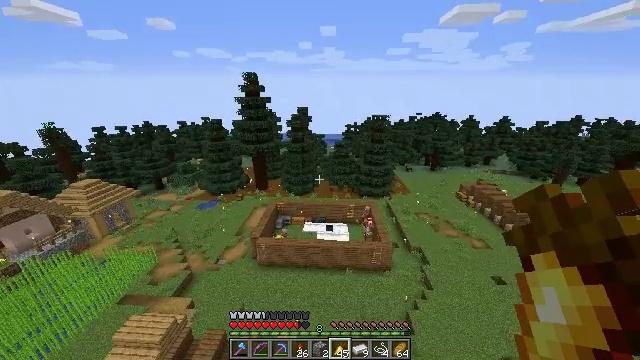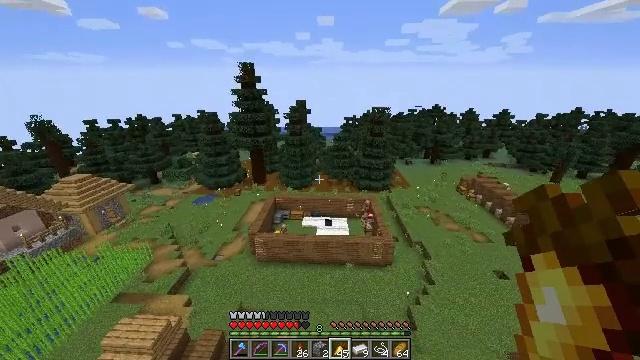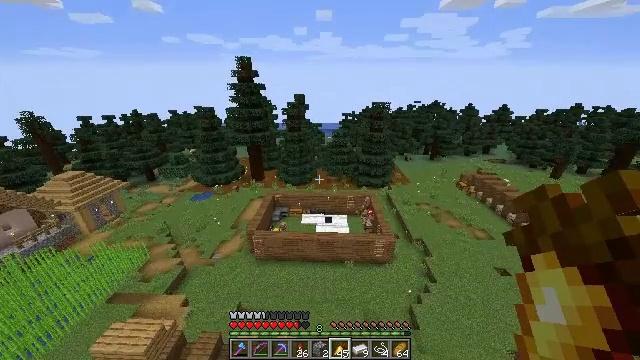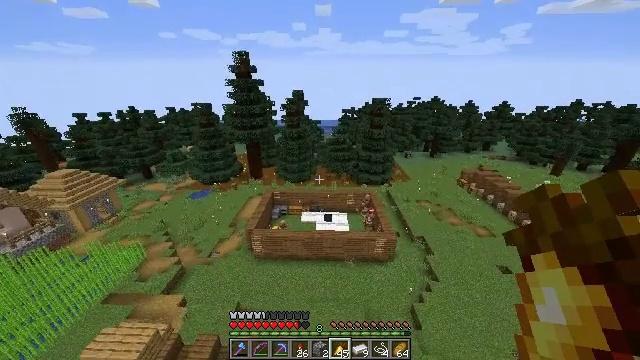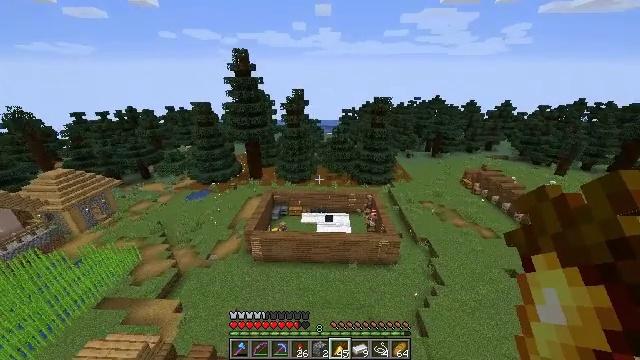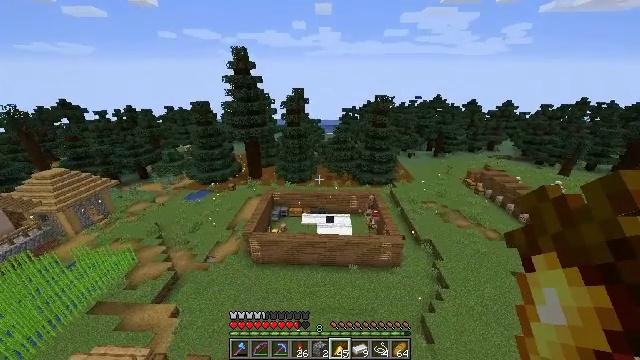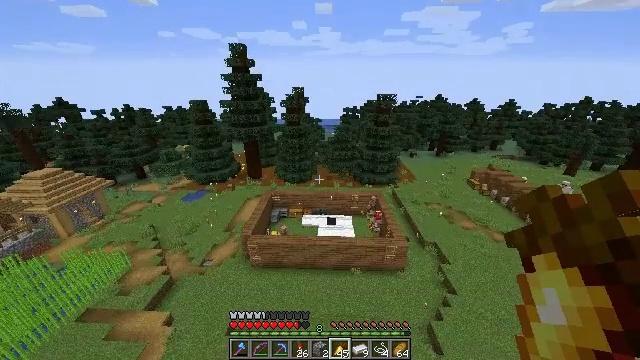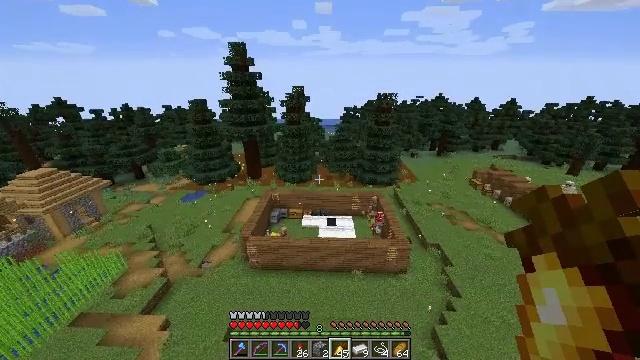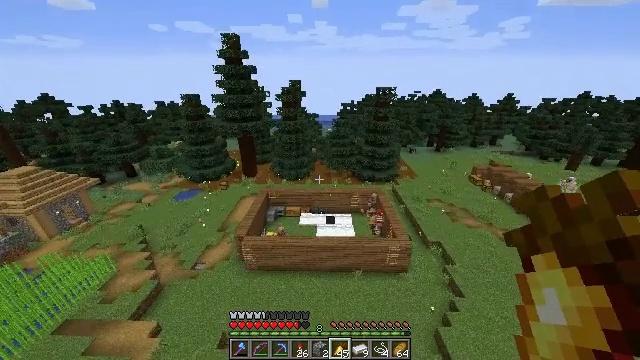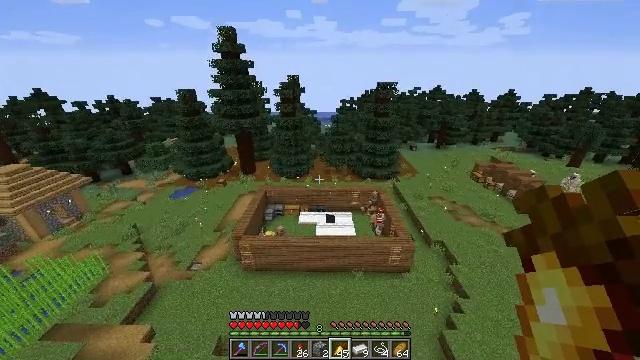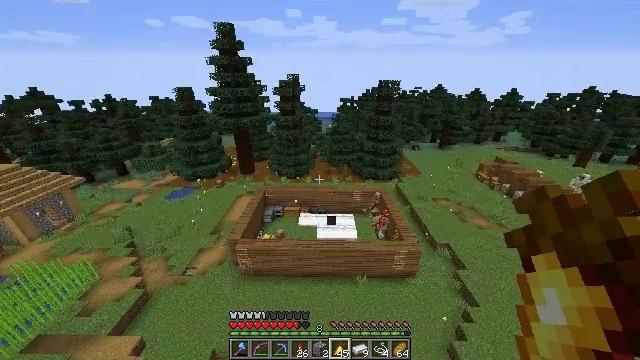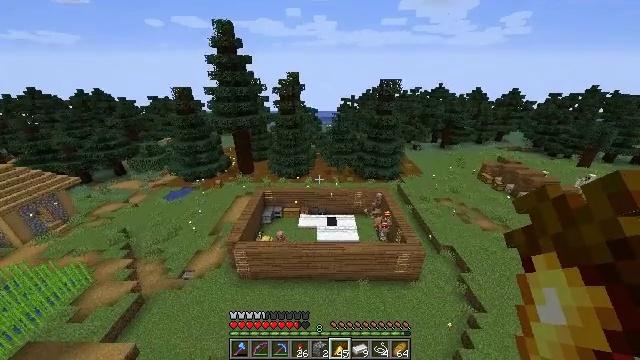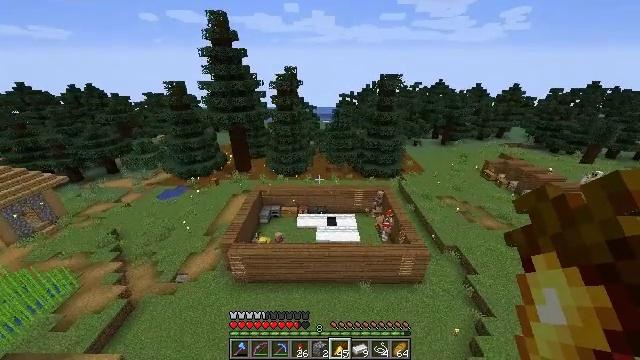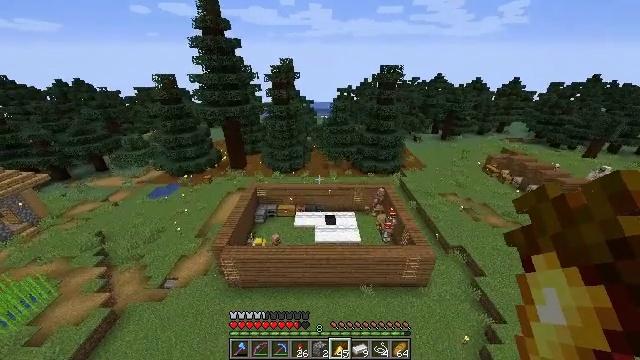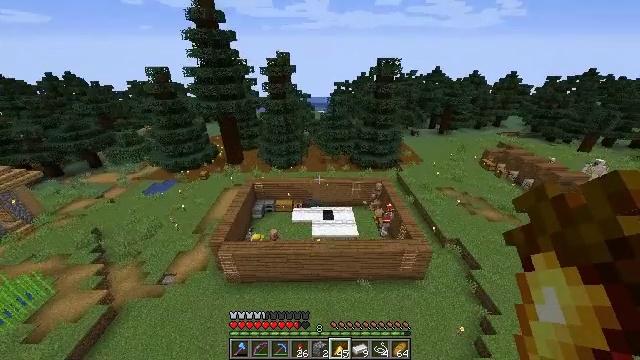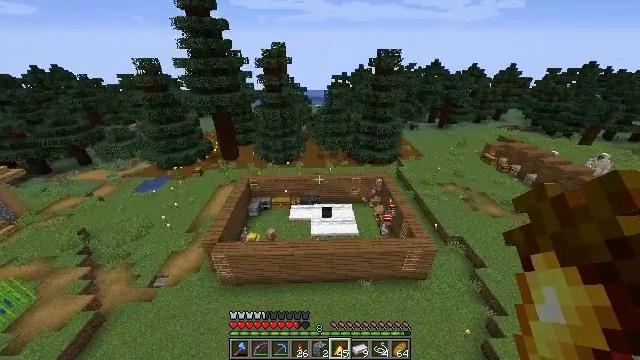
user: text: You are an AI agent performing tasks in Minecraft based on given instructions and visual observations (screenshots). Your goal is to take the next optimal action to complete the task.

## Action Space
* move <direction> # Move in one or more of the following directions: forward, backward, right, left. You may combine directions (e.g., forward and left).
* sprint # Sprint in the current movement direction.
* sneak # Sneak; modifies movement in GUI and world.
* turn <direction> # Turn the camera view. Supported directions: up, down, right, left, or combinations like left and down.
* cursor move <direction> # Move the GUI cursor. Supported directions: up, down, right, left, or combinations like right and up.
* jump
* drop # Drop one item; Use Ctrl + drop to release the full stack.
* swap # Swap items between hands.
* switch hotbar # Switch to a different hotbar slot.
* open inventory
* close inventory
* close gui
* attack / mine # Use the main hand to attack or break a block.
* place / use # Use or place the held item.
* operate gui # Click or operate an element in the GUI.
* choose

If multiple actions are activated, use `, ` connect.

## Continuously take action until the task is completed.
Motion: motion action
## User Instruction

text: Remove a golden carrot from the inventory.
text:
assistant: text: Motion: move forward, sprint, turn down, jump
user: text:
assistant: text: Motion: move forward, sprint, jump
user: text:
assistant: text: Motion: move forward, sprint, jump
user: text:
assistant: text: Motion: move forward, sprint, jump
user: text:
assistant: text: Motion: move forward, sprint, jump
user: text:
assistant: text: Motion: move forward, sprint, jump
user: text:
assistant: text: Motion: move forward, sprint, jump
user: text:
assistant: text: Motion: move forward, sprint, jump
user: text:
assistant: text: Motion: move forward, sprint, jump
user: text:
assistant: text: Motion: move forward, sprint, jump
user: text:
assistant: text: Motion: move forward, sprint, jump
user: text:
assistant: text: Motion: move forward, sprint, jump
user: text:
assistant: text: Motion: move forward, sprint, turn down, jump
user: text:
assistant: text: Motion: move forward, sprint, turn down, jump
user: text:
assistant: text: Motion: move forward, sprint, turn down, jump
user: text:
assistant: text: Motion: move forward, sprint, turn right and down, jump
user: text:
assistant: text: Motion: move forward, sprint, turn right and down, jump
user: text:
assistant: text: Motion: move forward, sprint, turn right and down, jump
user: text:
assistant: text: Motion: move forward, sprint, turn right and down, jump
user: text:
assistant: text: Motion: move forward, sprint, turn right and down, jump
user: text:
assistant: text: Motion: move forward, sprint, turn right and down, jump
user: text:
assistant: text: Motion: move forward, sprint, turn left and down, jump
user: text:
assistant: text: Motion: move forward, sprint, turn left and down, jump
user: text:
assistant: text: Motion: move forward, sprint, turn left and up, jump
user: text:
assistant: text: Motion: move forward, sprint, turn left and up, jump
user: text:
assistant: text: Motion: move forward, sprint, turn left, jump
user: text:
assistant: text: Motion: move forward, sprint, turn left, jump
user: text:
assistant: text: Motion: move forward, sprint, turn left, jump
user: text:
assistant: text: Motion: move forward, sprint, turn left, jump
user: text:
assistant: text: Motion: move forward, sprint, turn left, jump